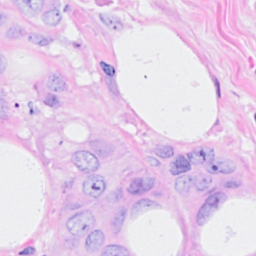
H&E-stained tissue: Breast